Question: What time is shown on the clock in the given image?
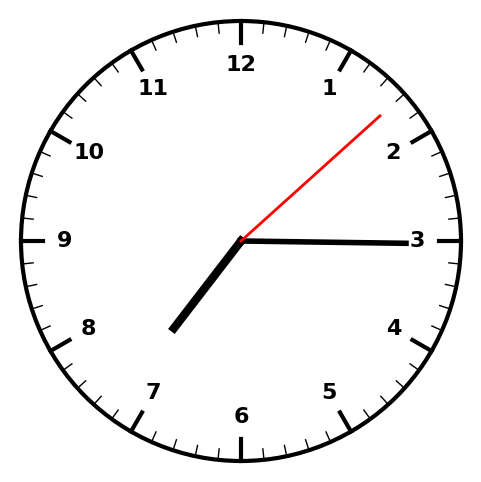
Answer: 07:15:08